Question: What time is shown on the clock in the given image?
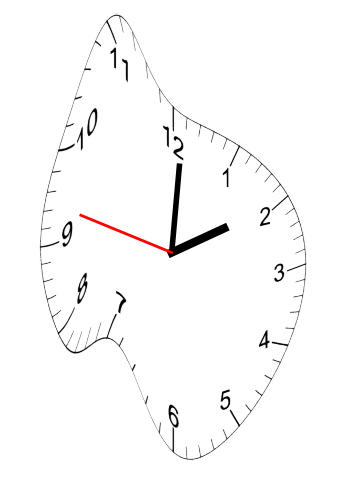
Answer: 02:00:47